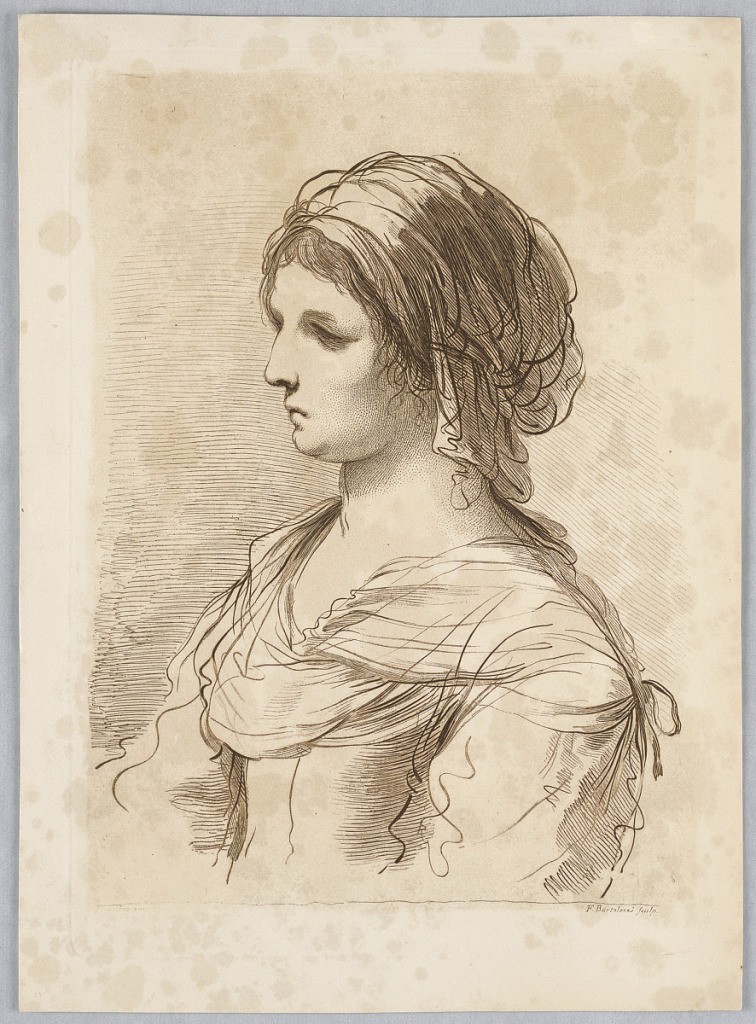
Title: Woman with a Turban
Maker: Francesco Bartolozzi, Italian, active England, 1727–1815
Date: ca. 1760–1770
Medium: Engraving in brown ink on white paper
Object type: Print
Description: The woman faces left, her hair up in a turban.